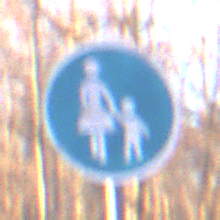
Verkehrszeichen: Gehweg
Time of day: SunriseSunset
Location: Outdoor (Nature)
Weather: Clear
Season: Autumn
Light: Natural